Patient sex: F
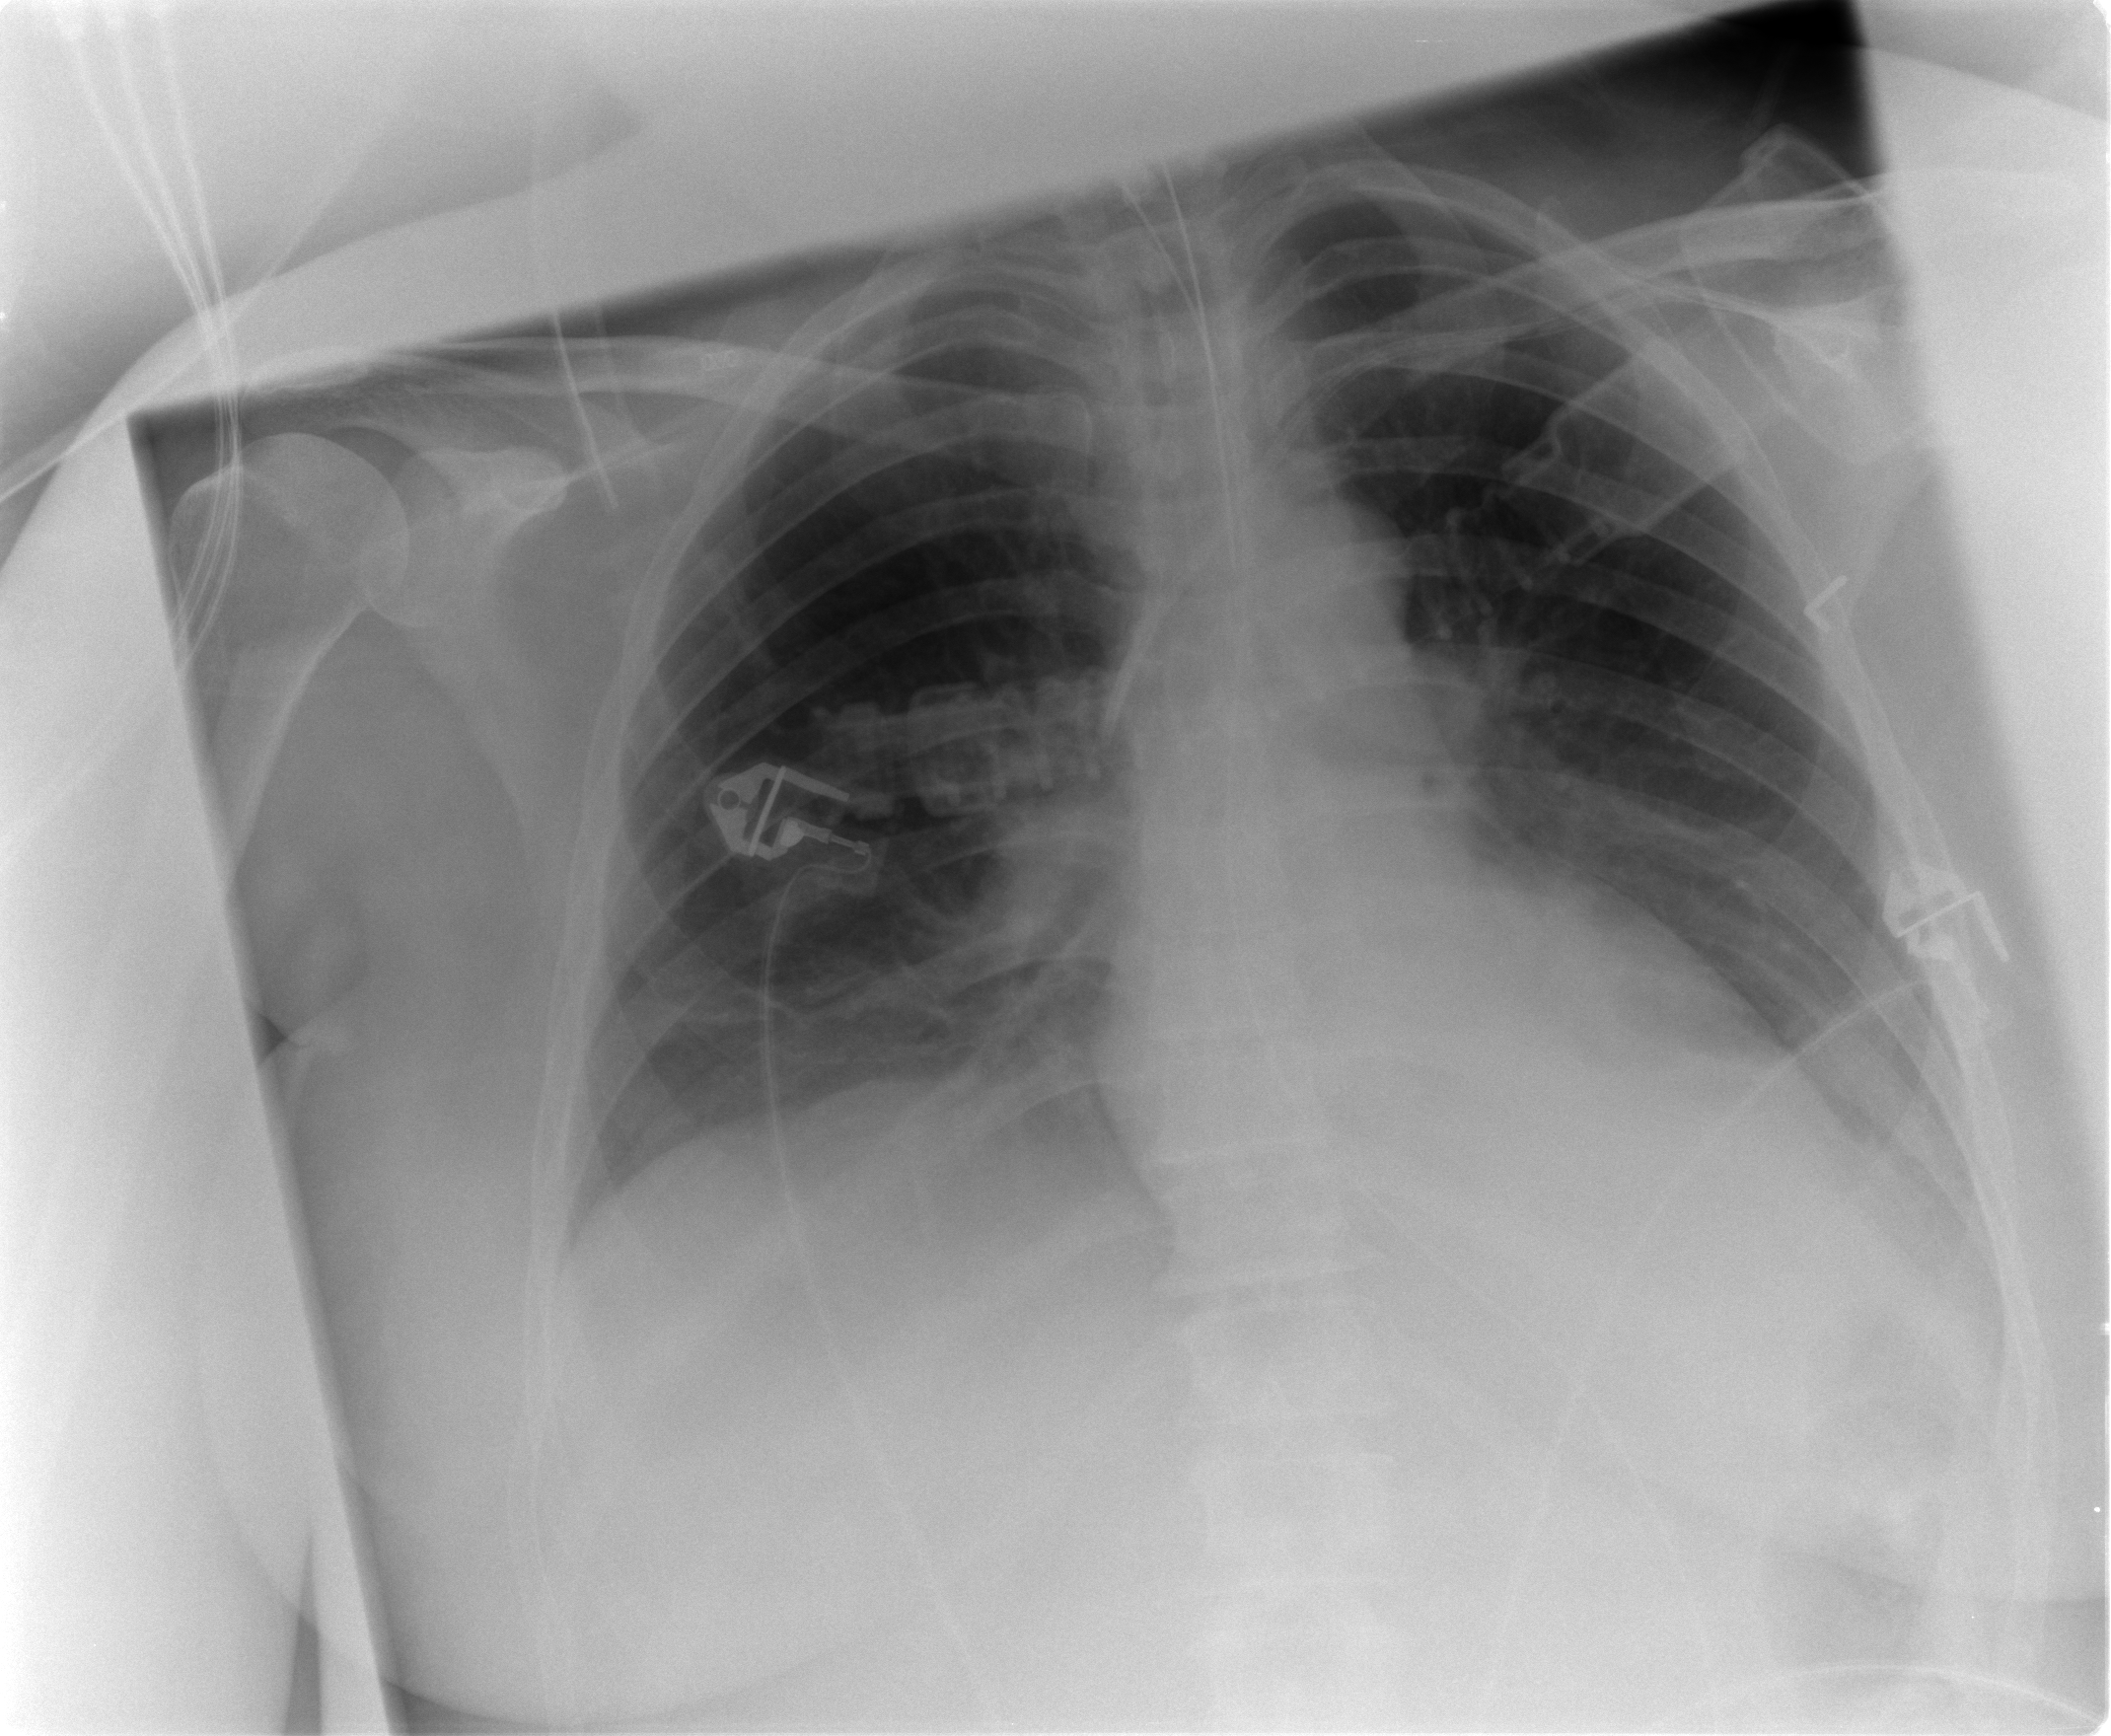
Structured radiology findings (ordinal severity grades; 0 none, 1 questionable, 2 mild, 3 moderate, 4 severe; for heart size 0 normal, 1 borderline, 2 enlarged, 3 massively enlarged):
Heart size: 0
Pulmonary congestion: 0
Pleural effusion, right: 0
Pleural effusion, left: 2
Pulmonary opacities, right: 0
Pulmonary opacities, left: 0
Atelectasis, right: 2
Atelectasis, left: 0